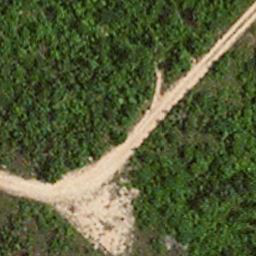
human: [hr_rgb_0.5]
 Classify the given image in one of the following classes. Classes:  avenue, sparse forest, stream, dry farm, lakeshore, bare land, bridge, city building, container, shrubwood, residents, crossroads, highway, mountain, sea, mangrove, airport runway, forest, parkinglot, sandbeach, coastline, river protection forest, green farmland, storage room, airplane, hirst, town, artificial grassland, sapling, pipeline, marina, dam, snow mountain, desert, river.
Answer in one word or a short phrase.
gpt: avenue